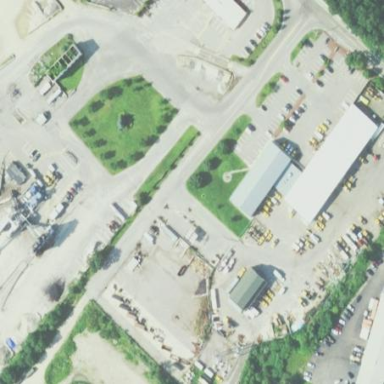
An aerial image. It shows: Industrial depot area.